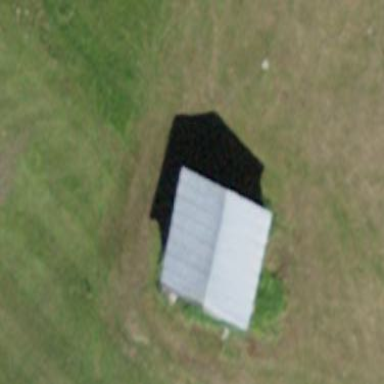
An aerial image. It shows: Shed.